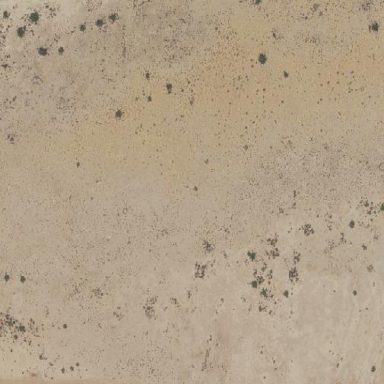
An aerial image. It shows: Scenic view captured in the desert.